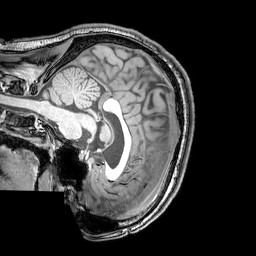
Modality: T1w
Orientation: sagittal
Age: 25
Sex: male
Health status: healthy
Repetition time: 0.081 s
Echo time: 0.037 s